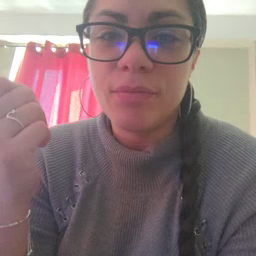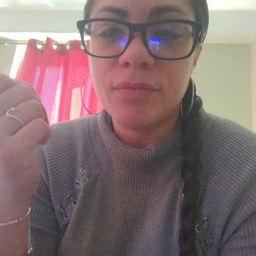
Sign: thirsty